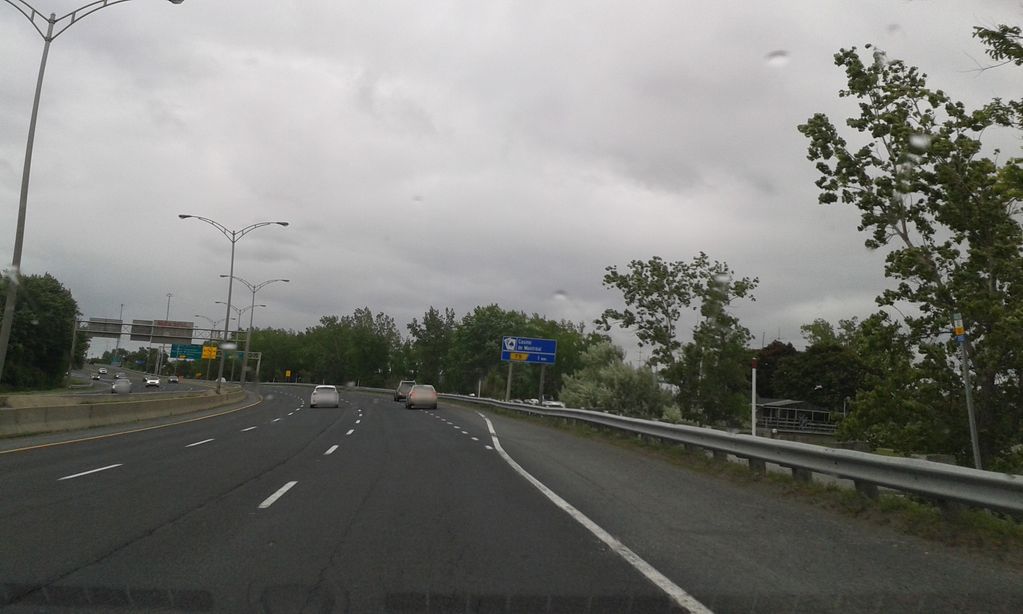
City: montreal